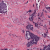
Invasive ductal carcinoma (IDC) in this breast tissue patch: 1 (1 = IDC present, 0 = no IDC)